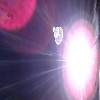
Label: sunburn